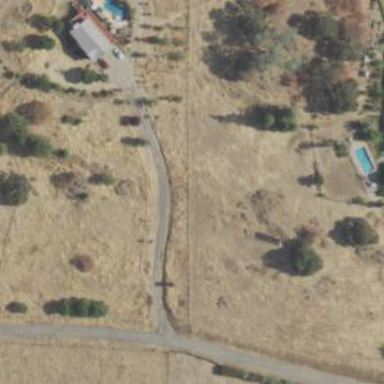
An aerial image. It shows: Driveway.